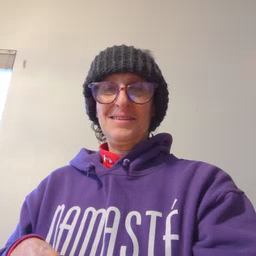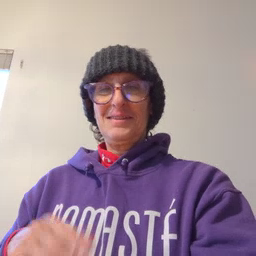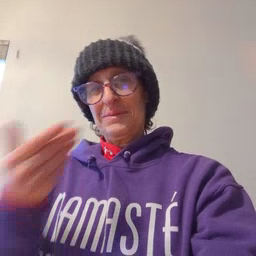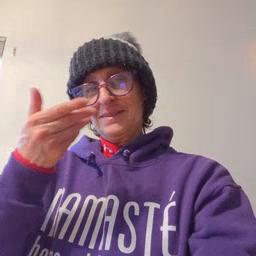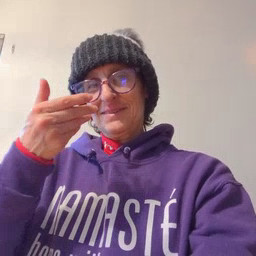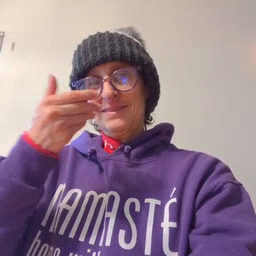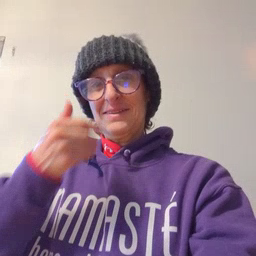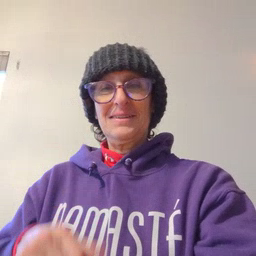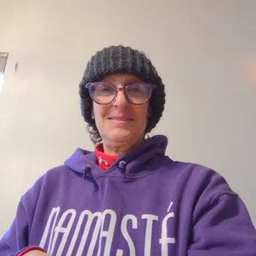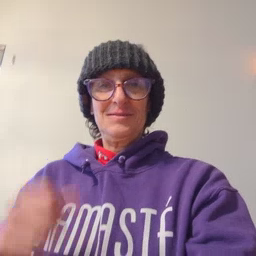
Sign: pizza